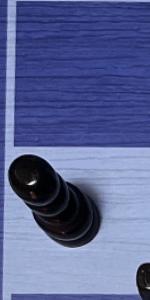
Label: Pawn_Black